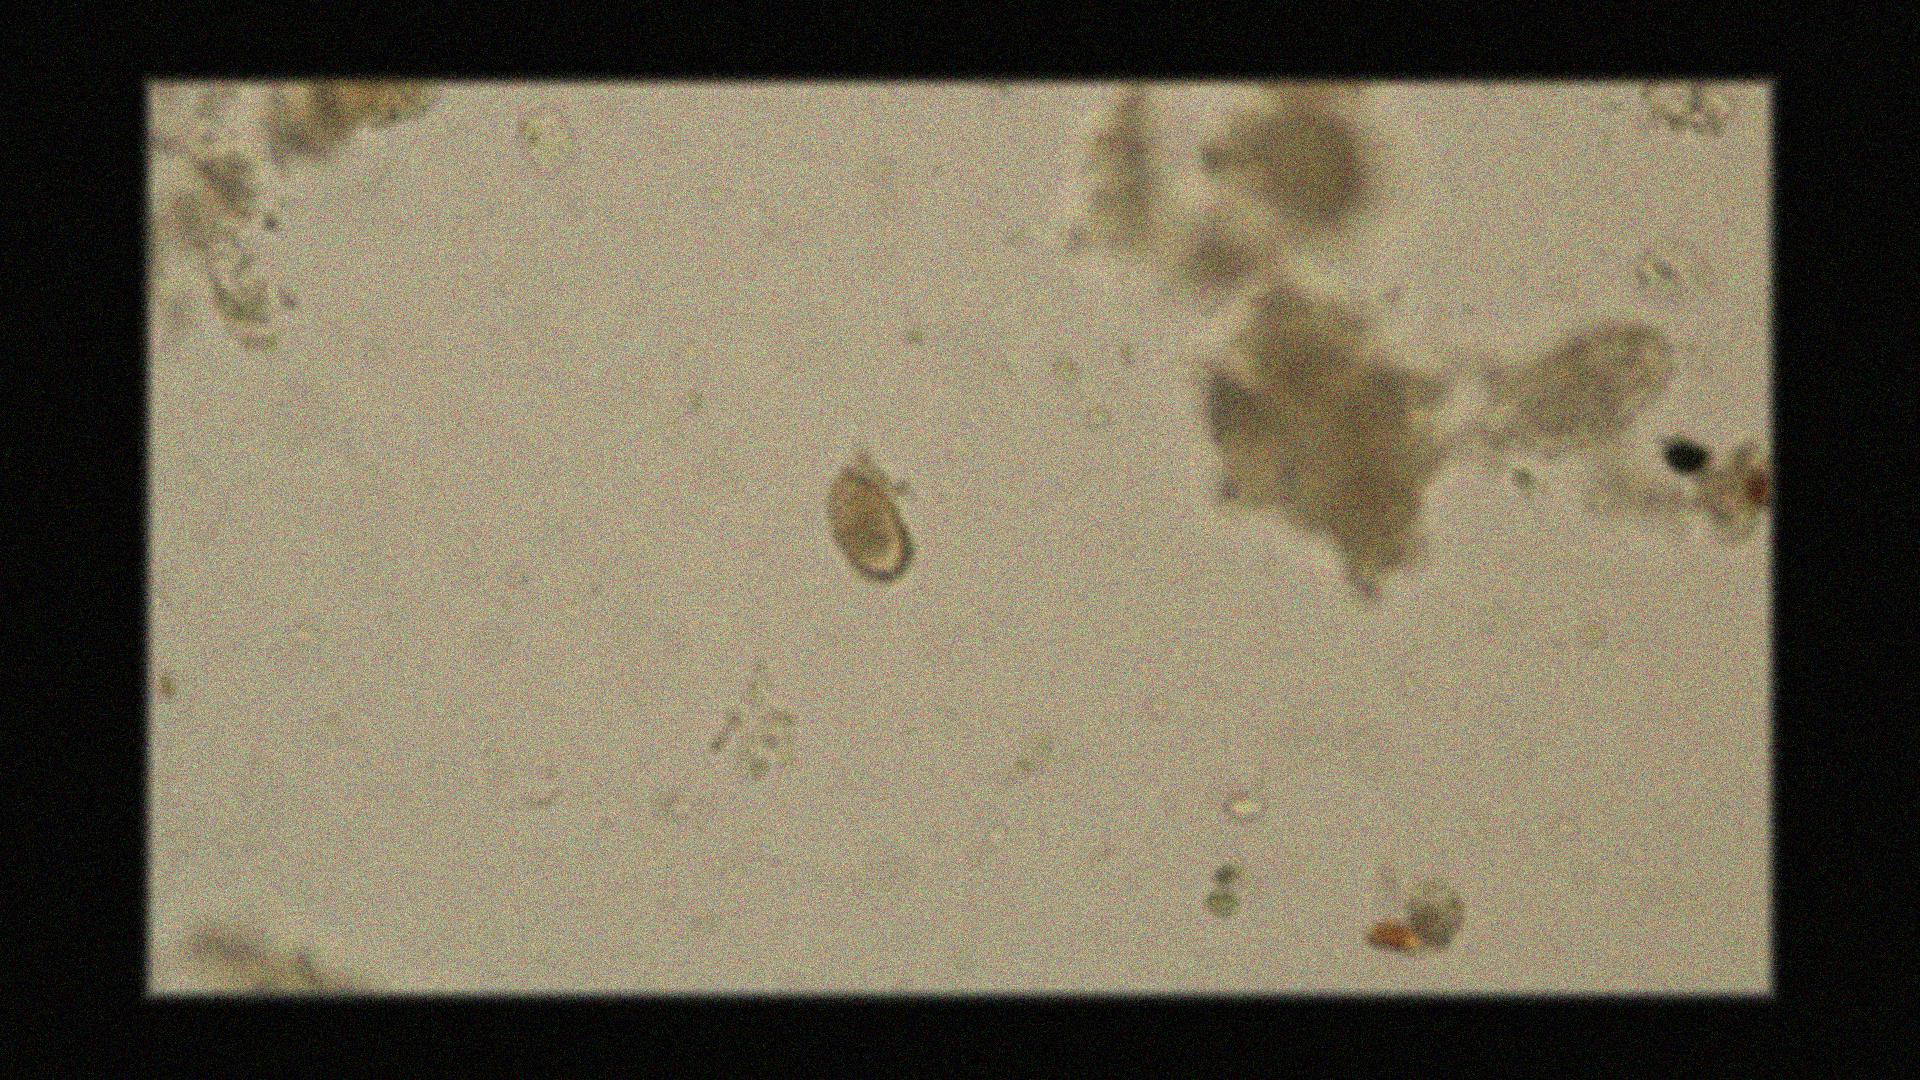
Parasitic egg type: Capillaria philippinensis